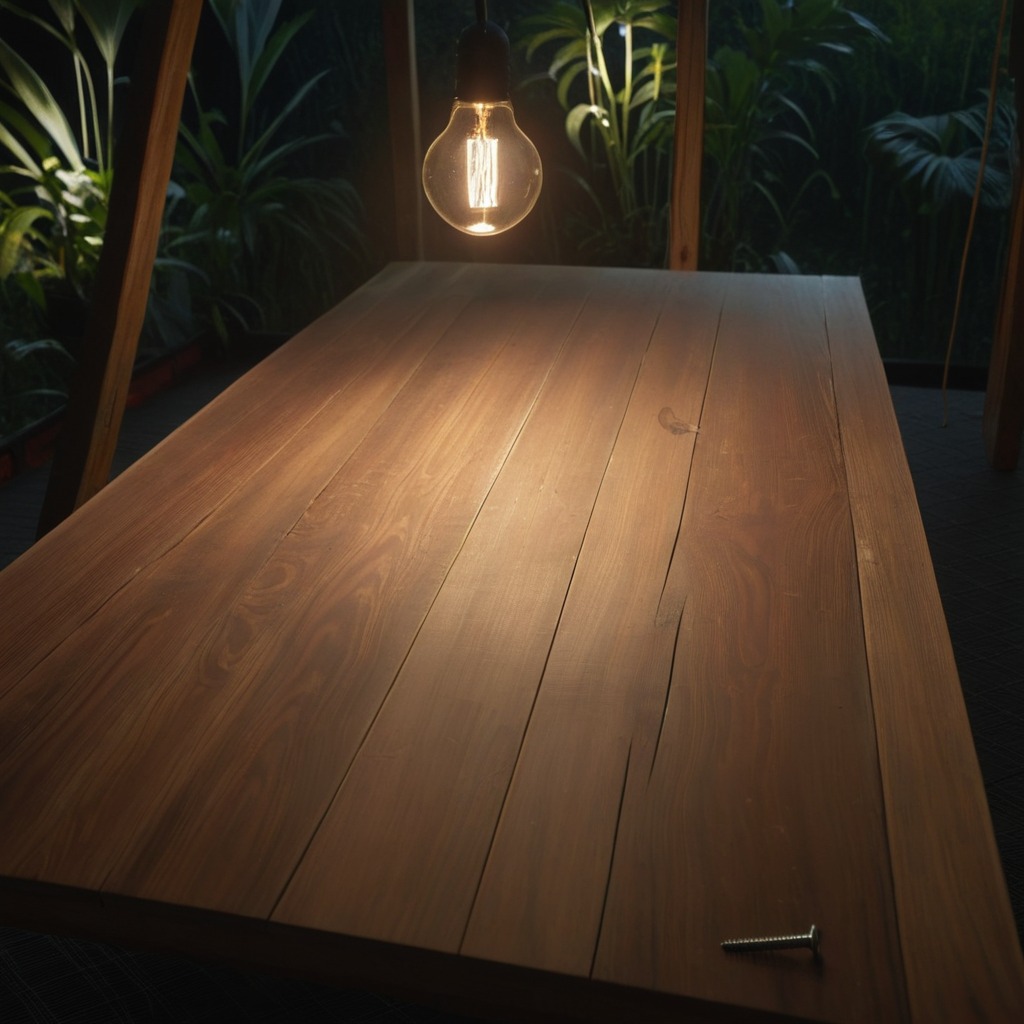
A metal screw is lying on the wooden table.